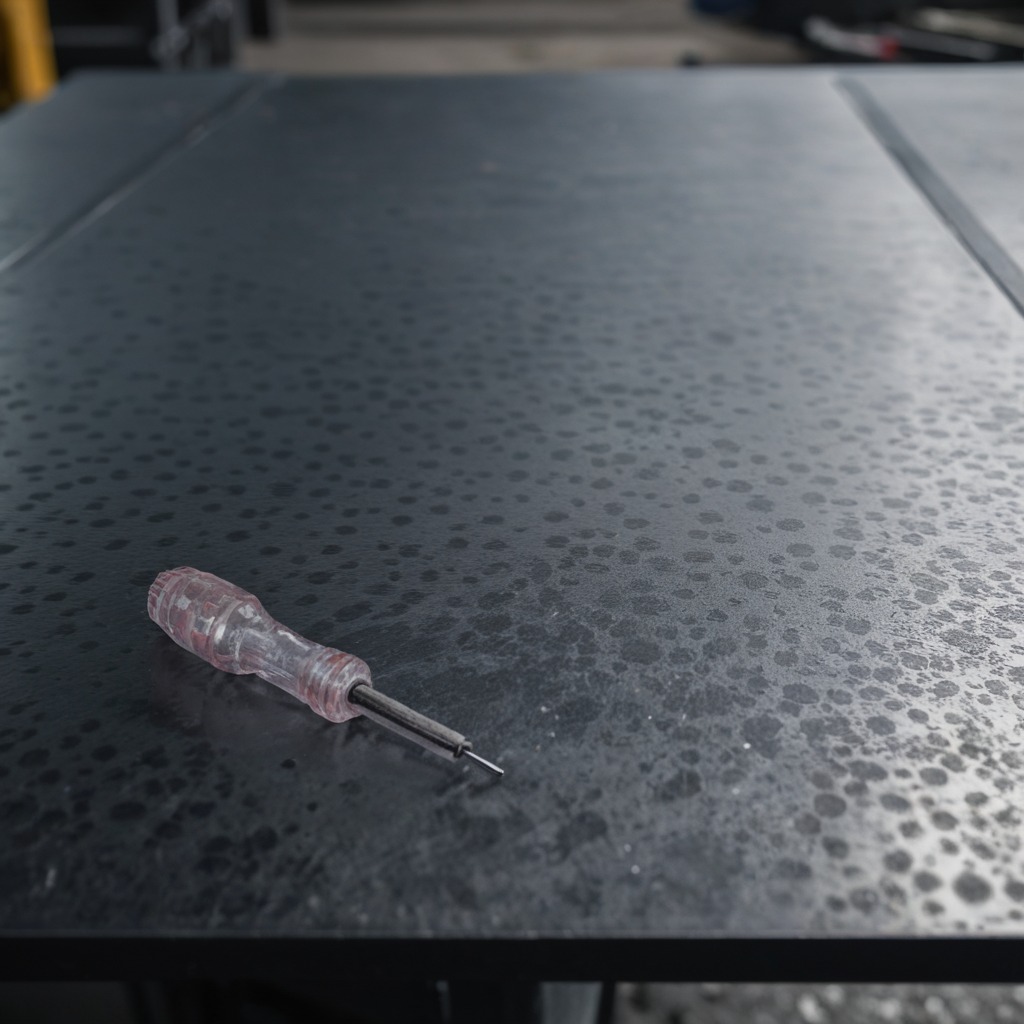
A screwdriver lying on a cold steel table in a mining workshop.